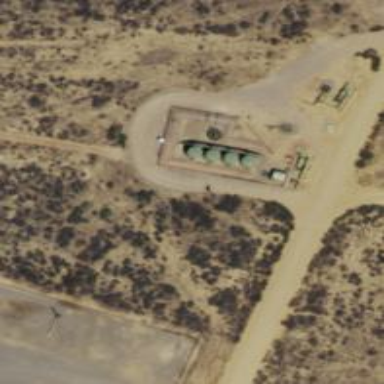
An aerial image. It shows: Storage tank that is man-made.